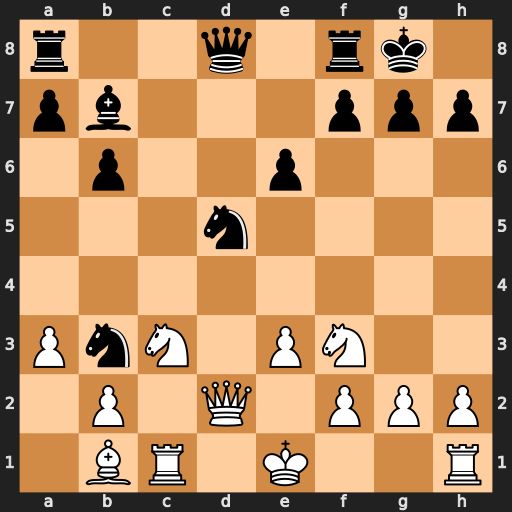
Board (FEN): r2q1rk1/pb3ppp/1p2p3/3n4/8/PnN1PN2/1P1Q1PPP/1BR1K2R
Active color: w
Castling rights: K
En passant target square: -
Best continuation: Qc2 g6 Qxb3